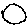
Label: circle